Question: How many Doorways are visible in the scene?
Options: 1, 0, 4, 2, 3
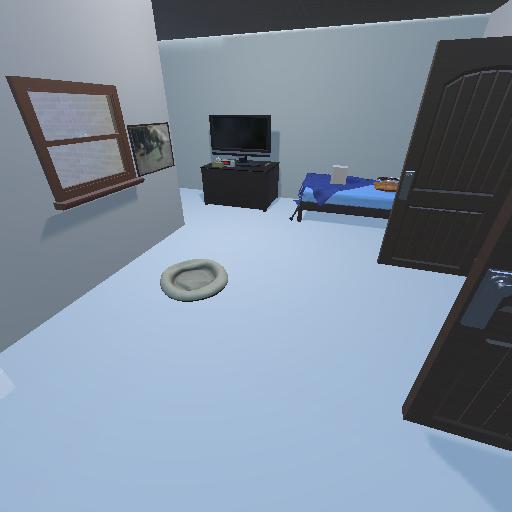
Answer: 1